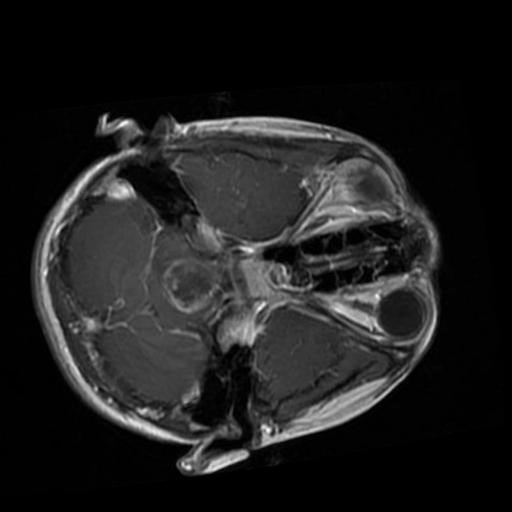
Label: brain_glioma